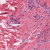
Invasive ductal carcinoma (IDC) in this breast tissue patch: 0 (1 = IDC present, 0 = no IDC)